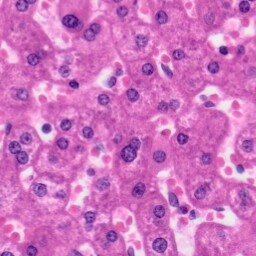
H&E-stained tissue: Liver